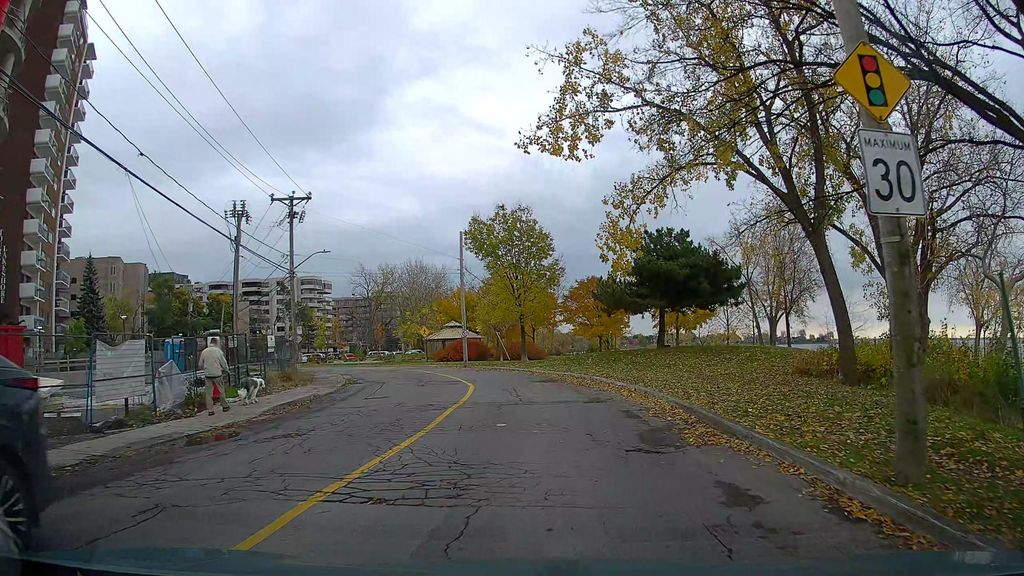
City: montreal